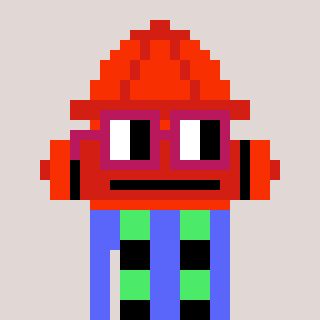
a pixel art character with square dark red glasses, a fire hydrant-shaped head and a purple-colored body on a warm background